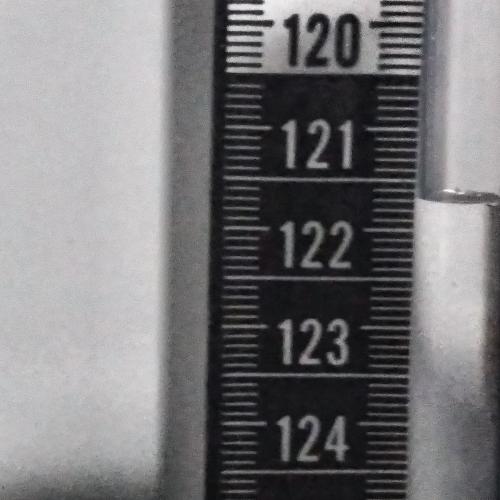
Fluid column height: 121.7 cm